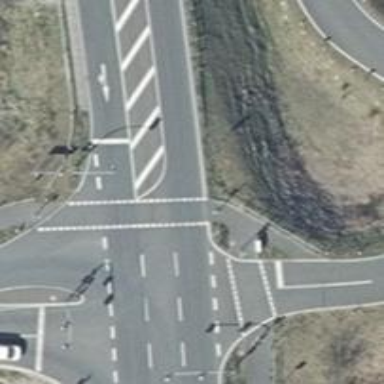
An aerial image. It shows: Crossing with traffic signals.